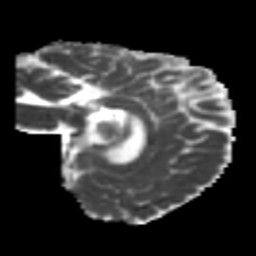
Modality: MD
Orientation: sagittal
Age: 24
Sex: female
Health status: healthy
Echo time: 0.074 s